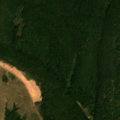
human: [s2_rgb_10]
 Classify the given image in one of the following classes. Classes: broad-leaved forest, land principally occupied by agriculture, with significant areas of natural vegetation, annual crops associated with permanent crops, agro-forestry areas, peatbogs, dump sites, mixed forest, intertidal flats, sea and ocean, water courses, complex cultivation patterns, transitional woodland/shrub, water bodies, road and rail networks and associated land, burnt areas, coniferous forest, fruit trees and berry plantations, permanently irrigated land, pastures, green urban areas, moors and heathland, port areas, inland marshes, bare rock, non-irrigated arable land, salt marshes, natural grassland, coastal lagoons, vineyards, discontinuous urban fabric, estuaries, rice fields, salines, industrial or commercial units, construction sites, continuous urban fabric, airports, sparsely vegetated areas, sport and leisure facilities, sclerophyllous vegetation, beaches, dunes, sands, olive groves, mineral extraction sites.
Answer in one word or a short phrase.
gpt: pastures, land principally occupied by agriculture, with significant areas of natural vegetation, broad-leaved forest